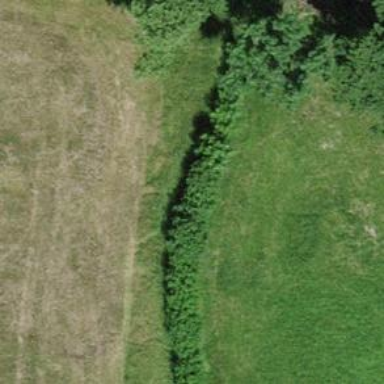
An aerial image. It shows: Hedge barrier.